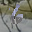
Label: 6